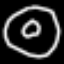
Label: donut